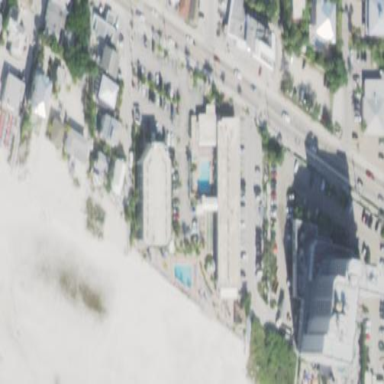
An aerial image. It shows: Commercial area featuring hotel.